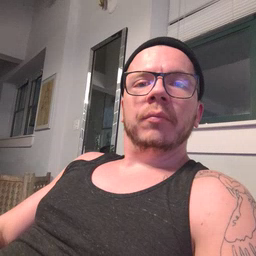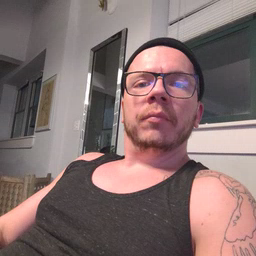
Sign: lion